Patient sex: M
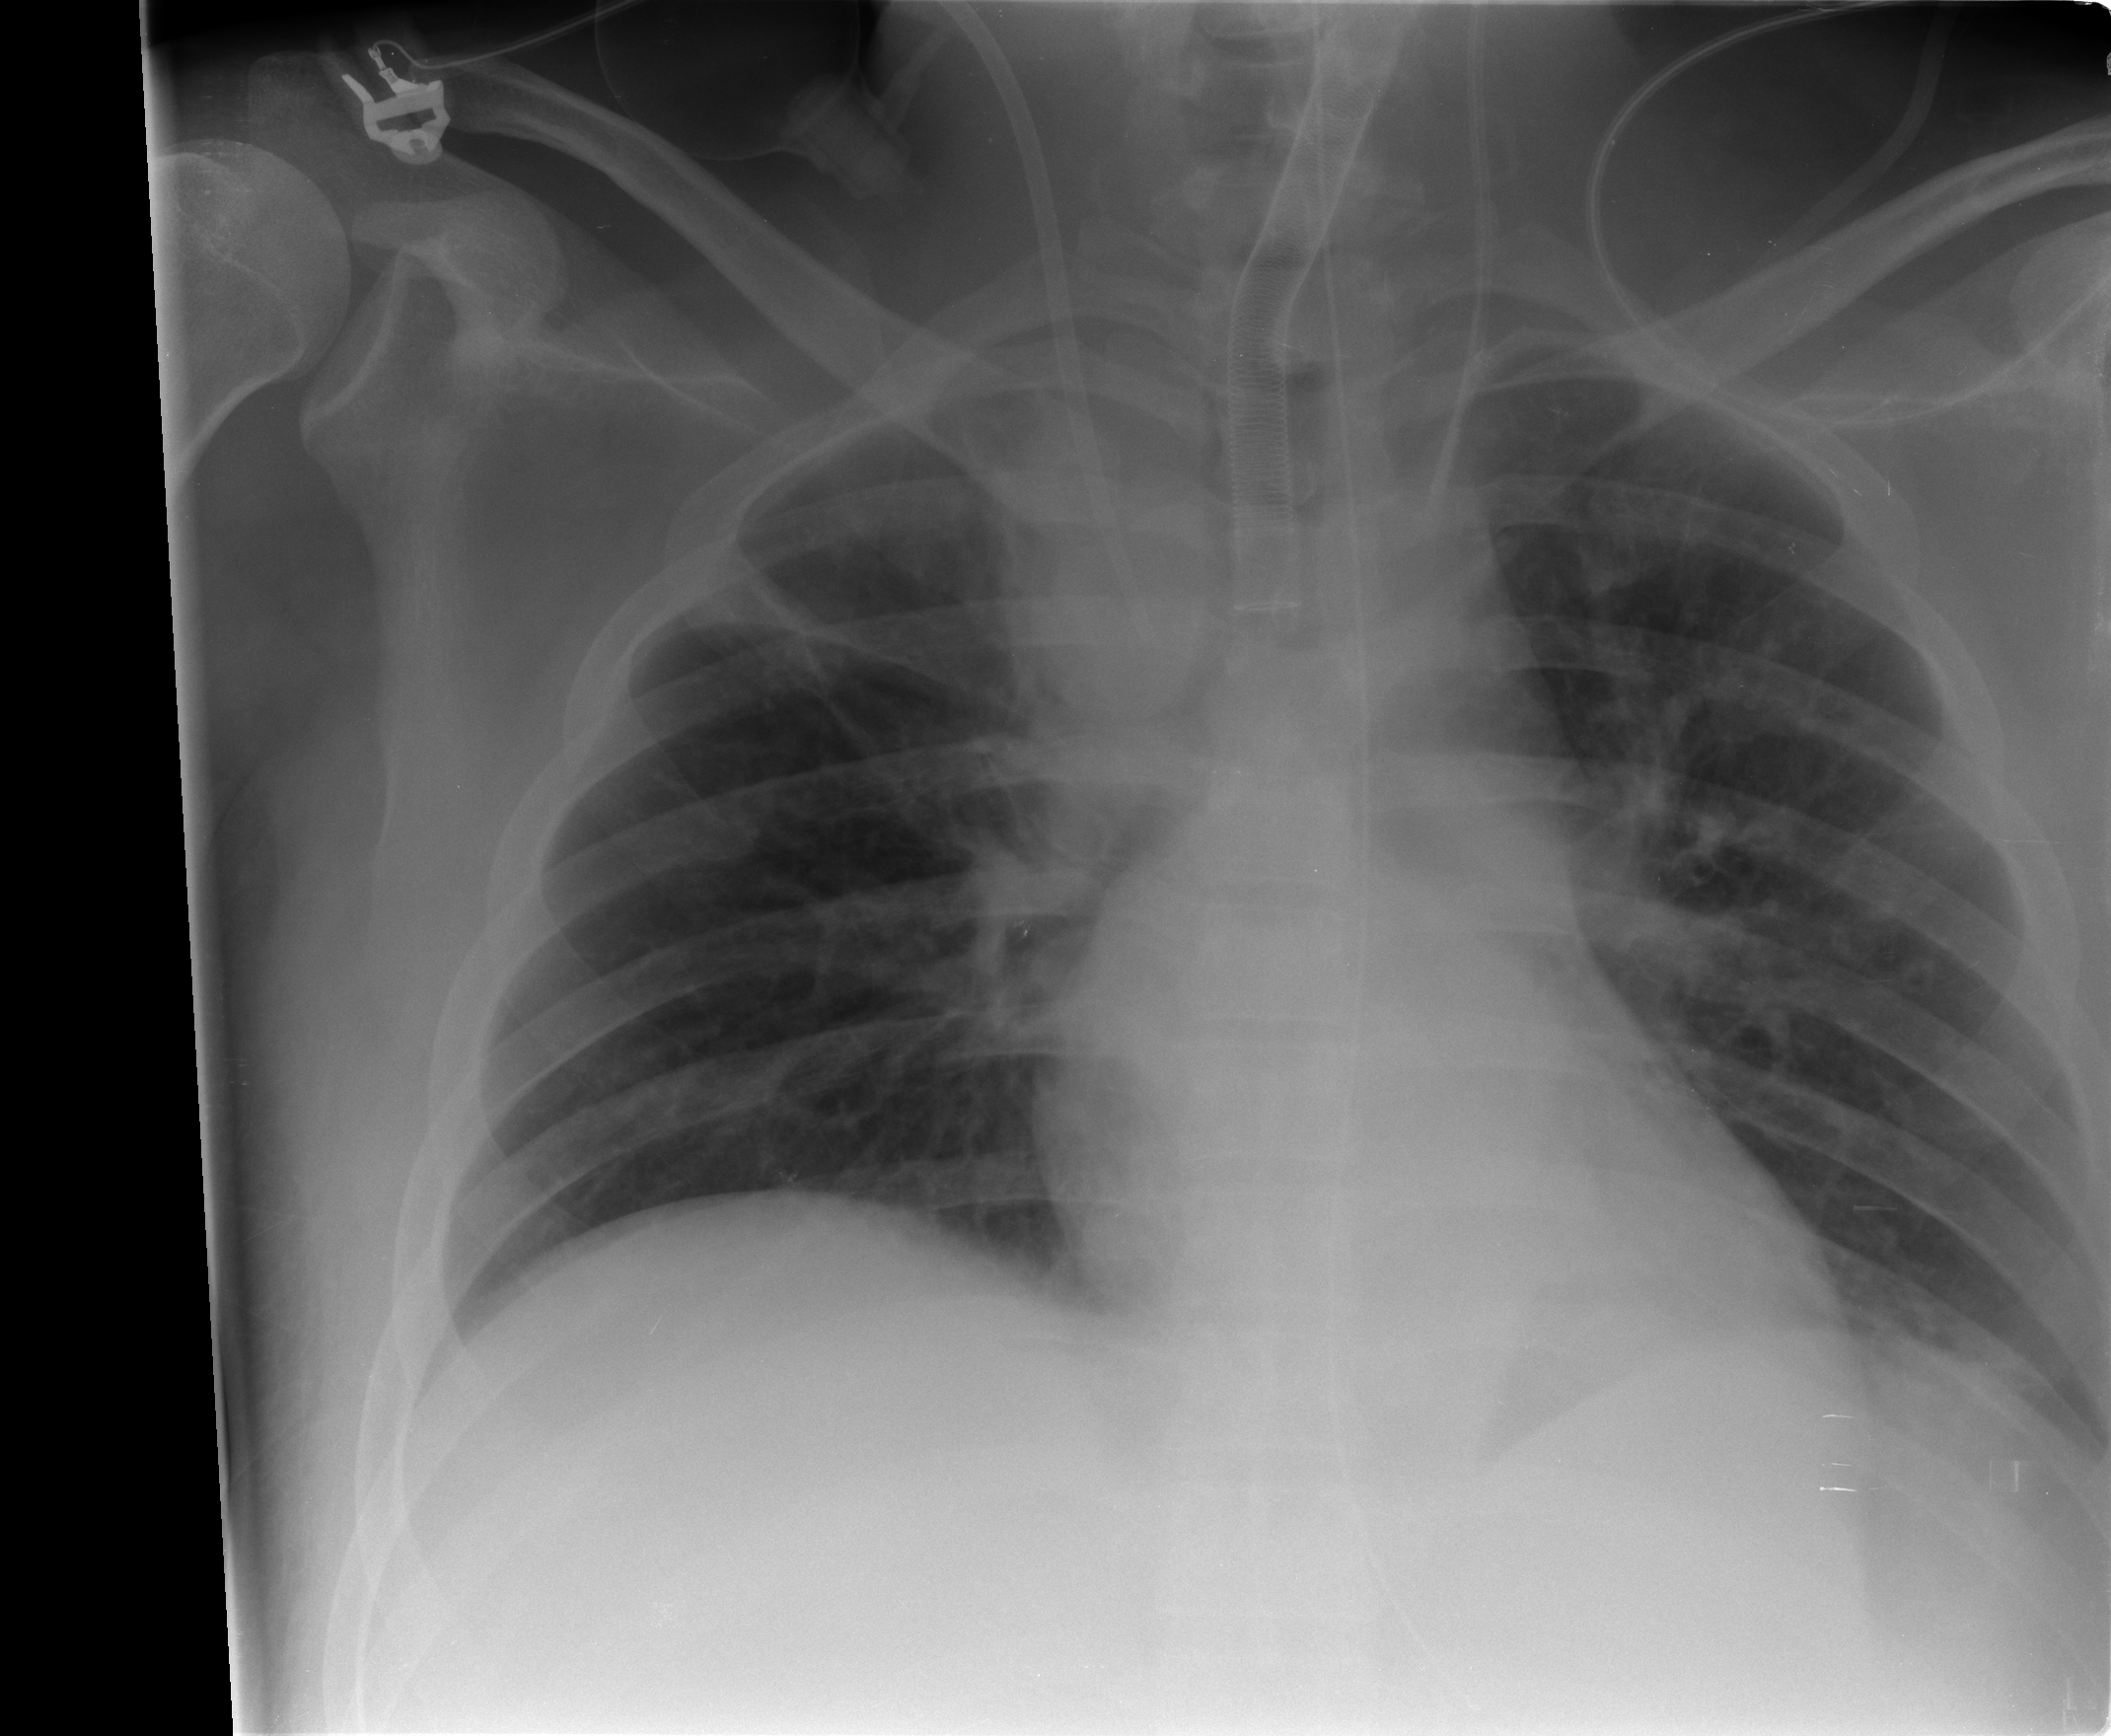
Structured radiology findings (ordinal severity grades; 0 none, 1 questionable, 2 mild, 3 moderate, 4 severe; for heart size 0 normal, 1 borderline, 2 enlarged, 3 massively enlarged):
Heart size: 0
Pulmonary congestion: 0
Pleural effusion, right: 0
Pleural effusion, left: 0
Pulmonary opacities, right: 0
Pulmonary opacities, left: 0
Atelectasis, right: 2
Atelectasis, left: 2